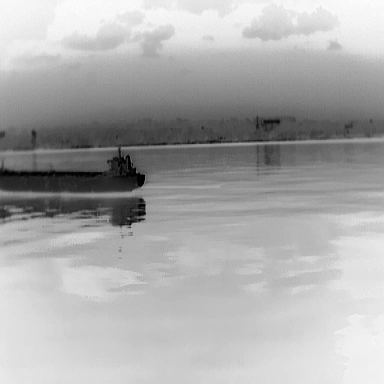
There is a liner in the infrared image.